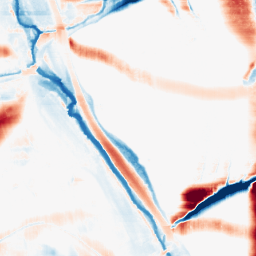
Category: morphological
Decomposition family: morphological_rect
Decomposition parameters: operation: average
width: 50
height: 20
Upsampling method: linear_exact
Upsampling parameters: scale: 8
Upsampling scale: 8